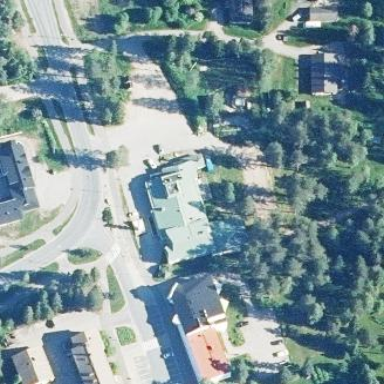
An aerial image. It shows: Hotel building.